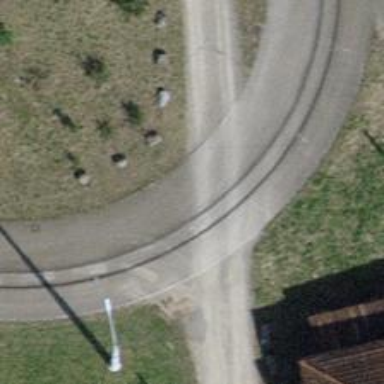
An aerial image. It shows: Block barrier.